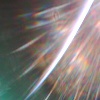
Label: sunburn